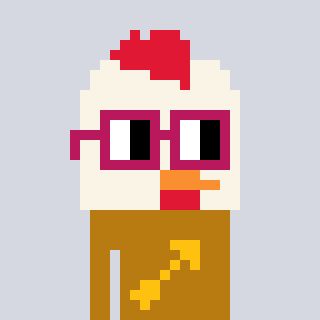
a pixel art character with square dark red glasses, a chicken-shaped head and a gold-colored body on a cool background